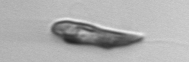
Label: Euglena